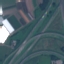
Land use / land cover: Highway